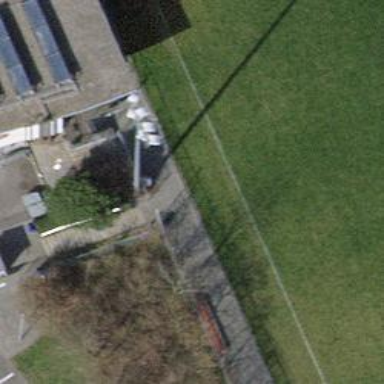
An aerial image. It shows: Mast structure.